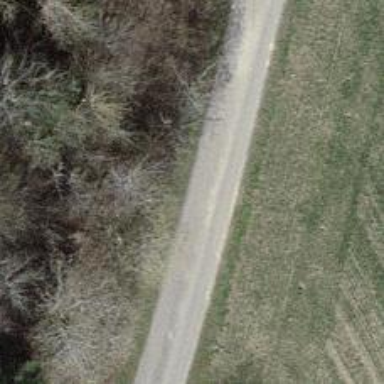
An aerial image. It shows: Paved residential road.